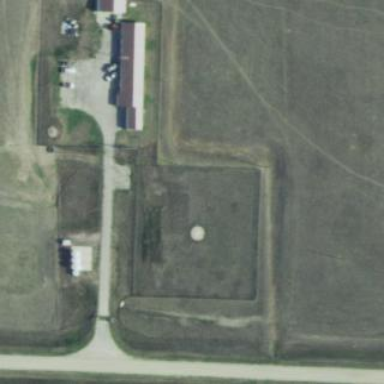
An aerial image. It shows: Fence surrounding farmyard.